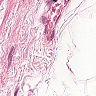
Metastatic tissue present: no